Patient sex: M
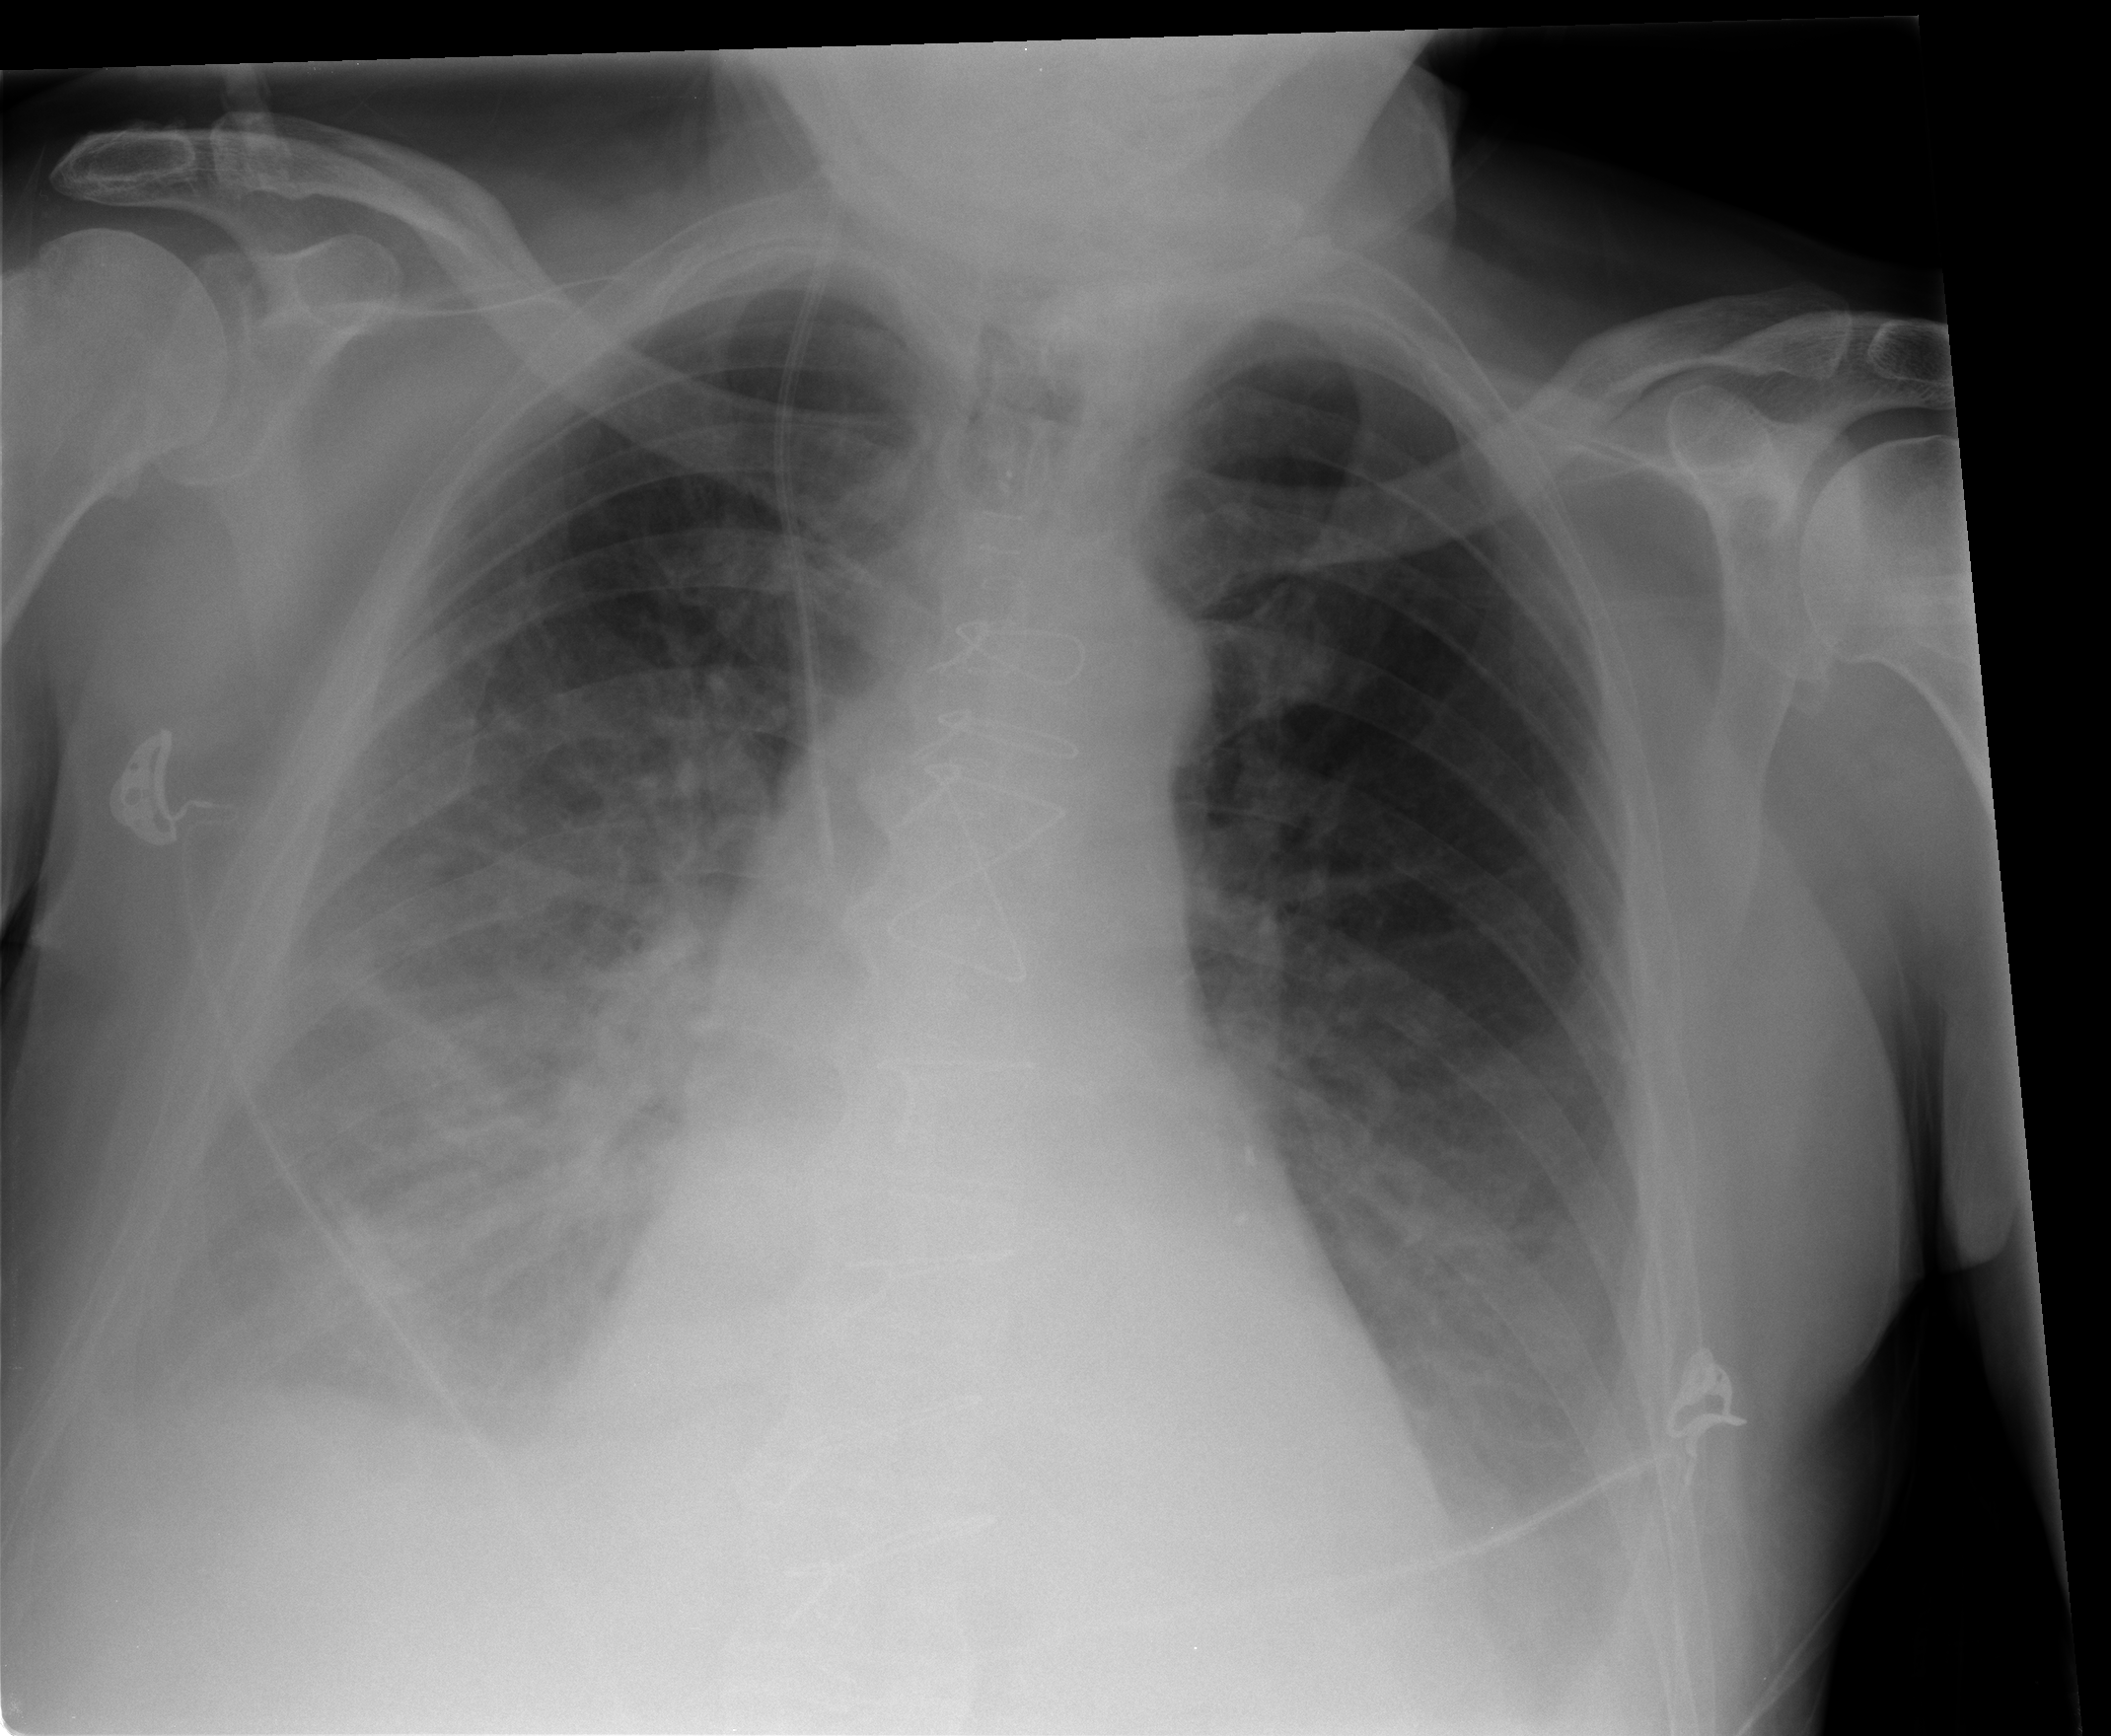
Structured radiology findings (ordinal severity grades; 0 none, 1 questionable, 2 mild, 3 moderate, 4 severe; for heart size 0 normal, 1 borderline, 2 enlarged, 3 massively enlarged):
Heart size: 0
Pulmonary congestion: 1
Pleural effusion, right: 3
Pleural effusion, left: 2
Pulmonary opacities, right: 1
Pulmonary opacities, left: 0
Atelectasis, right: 2
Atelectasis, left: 2